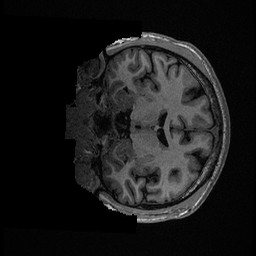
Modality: T1w
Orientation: coronal
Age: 37
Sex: male
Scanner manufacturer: ge
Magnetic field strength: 3 T
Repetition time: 0.006952 s
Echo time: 0.00292 s